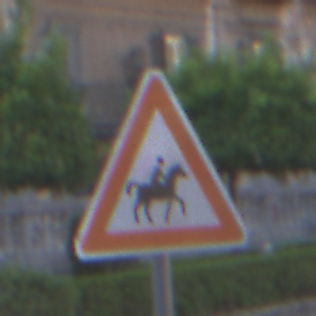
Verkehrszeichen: ReiterLinks
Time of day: SunriseSunset
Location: Outdoor (Urban)
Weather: PartlyCloudy
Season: NotSpecified
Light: Natural